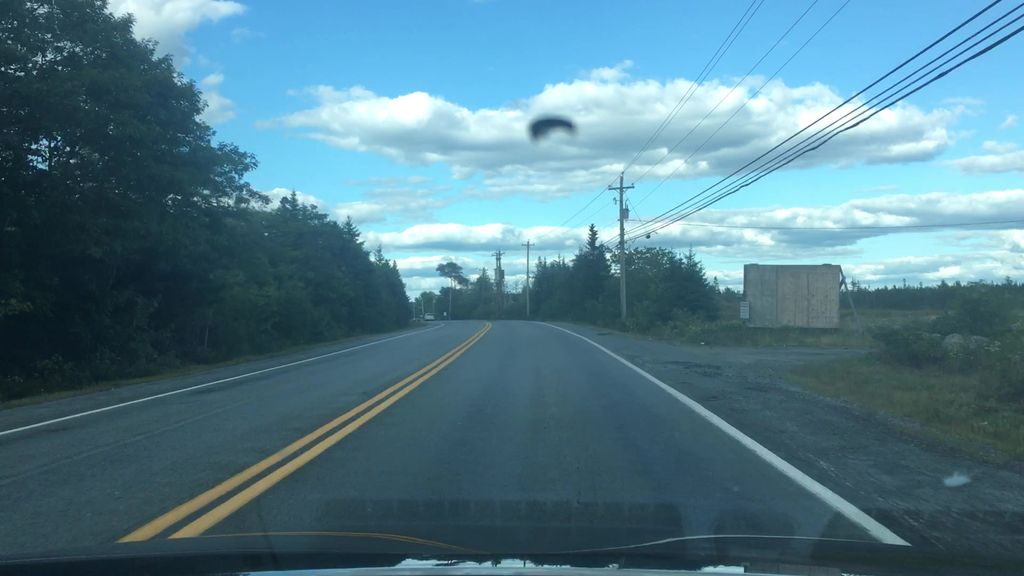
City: halifax